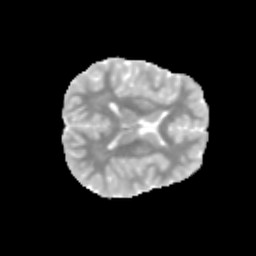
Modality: MD
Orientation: axial
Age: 12
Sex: male
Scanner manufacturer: siemens
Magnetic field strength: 3 T
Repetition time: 3.8 s
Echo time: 0.07 s